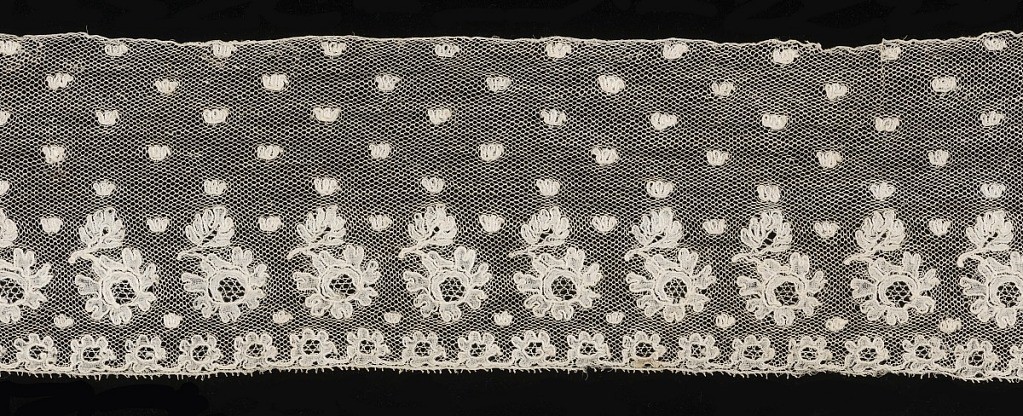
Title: Border
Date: early 19th century
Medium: linen Technique: bobbin lace, Mechlin style
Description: Straight border of Mechlin lace with a design of buds sprinkled over the field, and a border of detached leaf and flower motifs above a row of flowers.